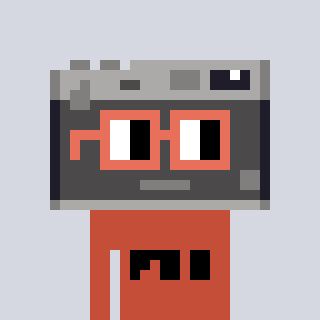
a pixel art character with square orange glasses, a camera-shaped head and a rust-colored body on a cool background